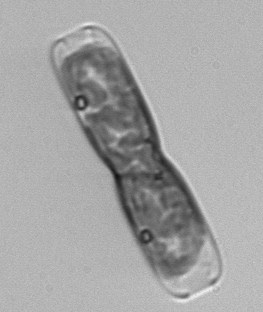
Label: pennate_morphotype1